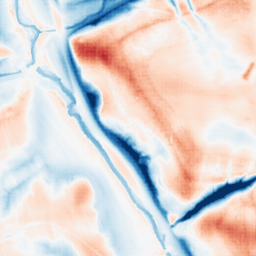
Category: edge_preserving
Decomposition family: guided
Decomposition parameters: radius: 16
eps: 0.1
Upsampling method: sinc_blackman
Upsampling parameters: scale: 4
kernel_size: 8
Upsampling scale: 4